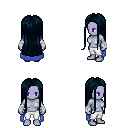
a pixel art fantasy rpg character, female body template, dark elf, purple skin, blue cape, white pants, raven extra-long hairstyle, white cloth bandages, four views (front, back, left, right), 2x2 character sprite sheet, small pixel art, hard edges, no anti-aliasing